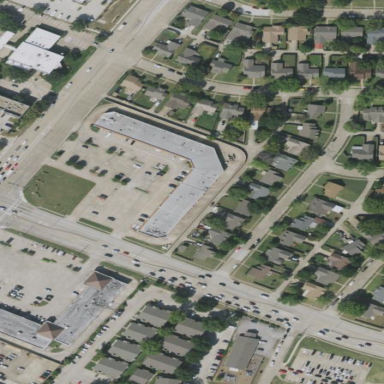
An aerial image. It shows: Retail area.